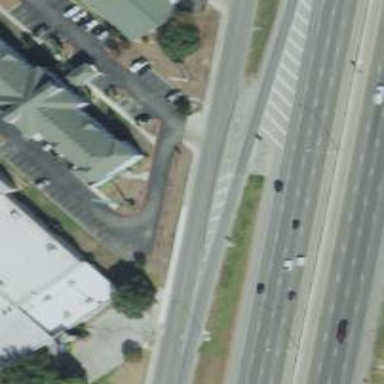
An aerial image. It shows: Secondary road with frontage road alongside.